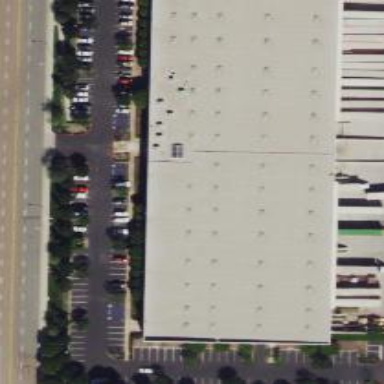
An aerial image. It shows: Warehouse building.